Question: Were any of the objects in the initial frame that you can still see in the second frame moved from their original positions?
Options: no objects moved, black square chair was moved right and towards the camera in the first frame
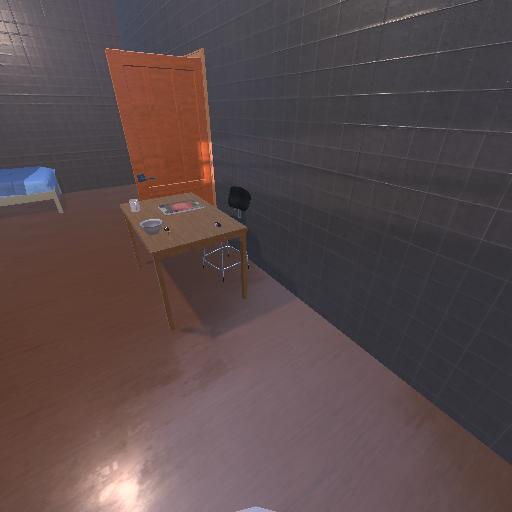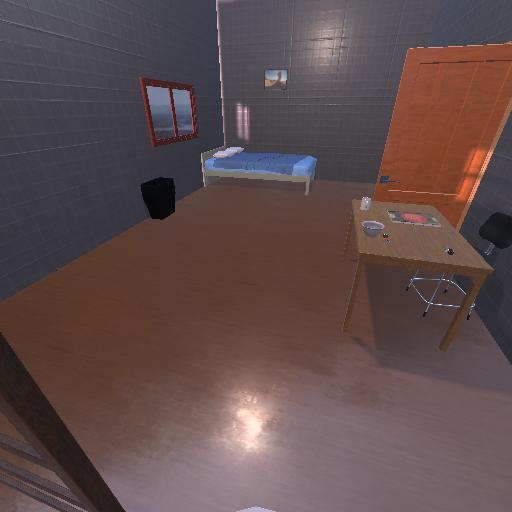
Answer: no objects moved